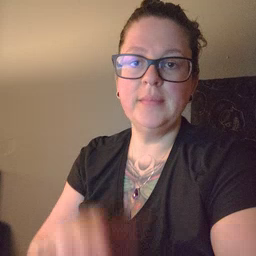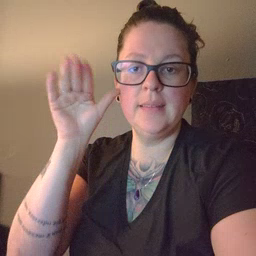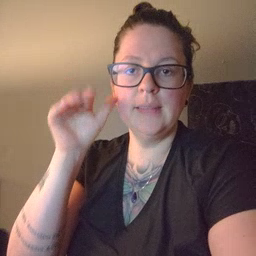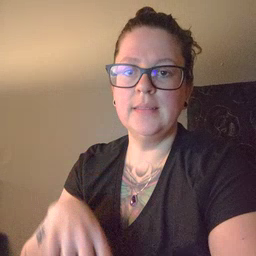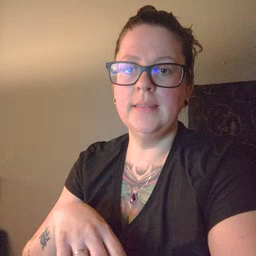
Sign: donkey